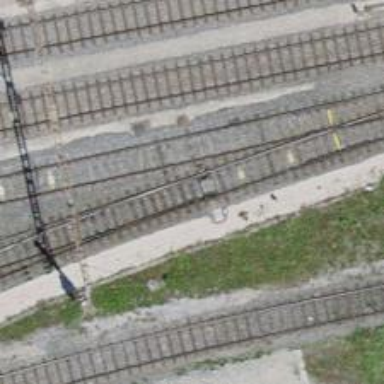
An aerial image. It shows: Siding railway track with electrified contact line.